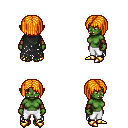
a pixel art fantasy rpg character, female body template, orc, green skin, black tattered cape, white pants, light blonde pageboy hairstyle, cloth bracers, gold boots, four views (front, back, left, right), 2x2 character sprite sheet, small pixel art, hard edges, no anti-aliasing